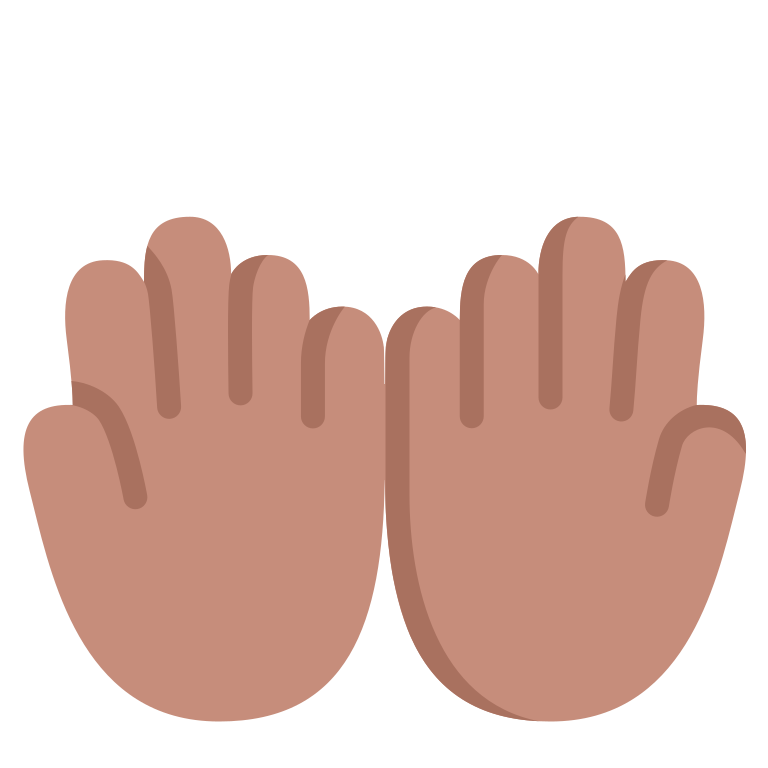
palms up together flat